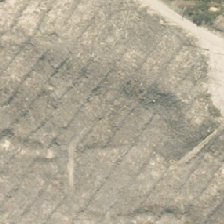
Land cover: harvested_forest